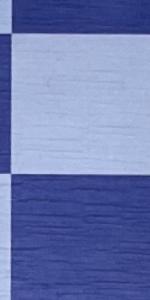
Label: Empty